Question: I can't get the text below to vertical align next to an image with a space in between two pieces of text. There is always this whitespace. If I remove the image itself, the lines work correctly.
'''
<td class="document-header">
<img style="vertical-align: middle; padding-bottom: 0" src="http://localhost:2222/assets/images/2771?w=75&amp;h=75" alt="Basketball Tournament Tournament">
<div style="display: inline; text-align: left">
<h1 style="display: inline;">
Basketball Tournament Tournament
</h1>
<br/>Apr 23-24, 2014
</div>
</td>
'''

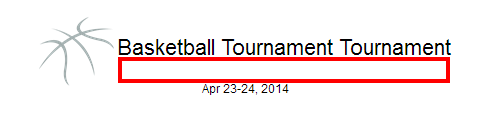
Answer: <URL>
'''
<div class="wrap">
<img src="http://lorempixel.com/output/city-q-c-75-75-6.jpg" alt=""/>
<div class="text">
<h1>Main Heading</h1>
<h2>Sub Heading</h2>
</div>
</div>
'''
'''
.wrap img {
display: inline-block;
vertical-align: middle;
}
.wrap .text {
display: inline-block;
vertical-align: middle;
}
h2 {
text-align: center;
}
'''